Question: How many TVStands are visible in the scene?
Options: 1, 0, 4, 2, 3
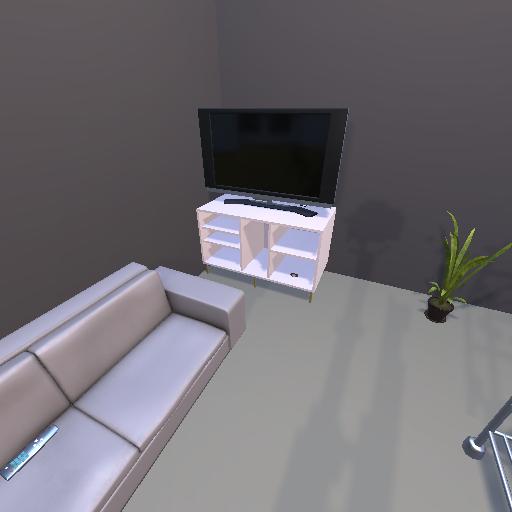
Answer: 1